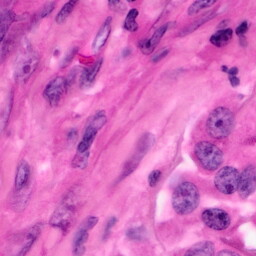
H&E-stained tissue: Pancreatic